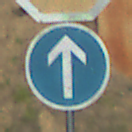
Verkehrszeichen: VorgeschriebeneFahrtrichtungGeradeaus
Zusatzzeichen oben: Stop
Umgebung: Outdoor, Suburban
Tageszeit: MorningAfternoon
Wetter: Clear
Licht: Natural
Jahreszeit: NotSpecified
Kontrast: HighContrast